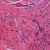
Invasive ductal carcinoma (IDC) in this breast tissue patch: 0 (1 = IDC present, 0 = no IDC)